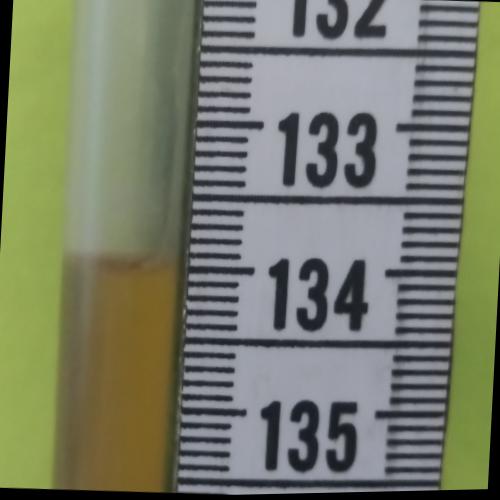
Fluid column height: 134.0 cm